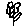
Label: flower